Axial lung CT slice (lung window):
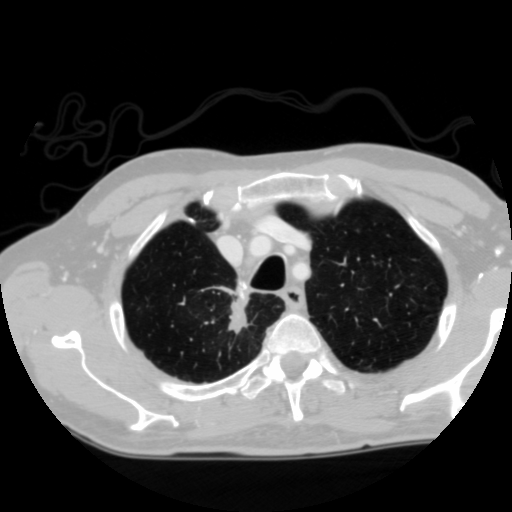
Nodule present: no